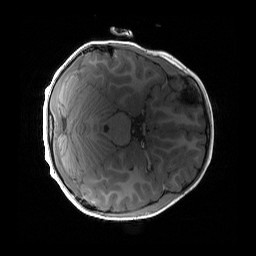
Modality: T1w
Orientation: axial
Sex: male
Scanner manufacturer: siemens
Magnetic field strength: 3 T
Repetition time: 1.9 s
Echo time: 0.00243 s